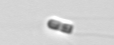
Label: Chaetoceros_subtilis